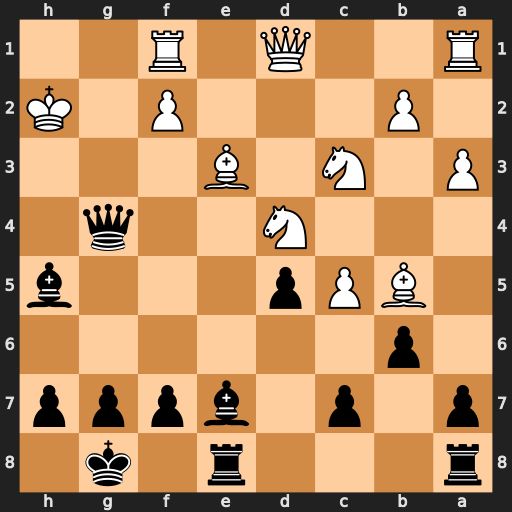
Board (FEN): r3r1k1/p1p1bppp/1p6/1BPp3b/3N2q1/P1N1B3/1P3P1K/R2Q1R2
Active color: b
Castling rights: -
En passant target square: -
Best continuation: Qh4+ Kg2 Bxd1